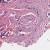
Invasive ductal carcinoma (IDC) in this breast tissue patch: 1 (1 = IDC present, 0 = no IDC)